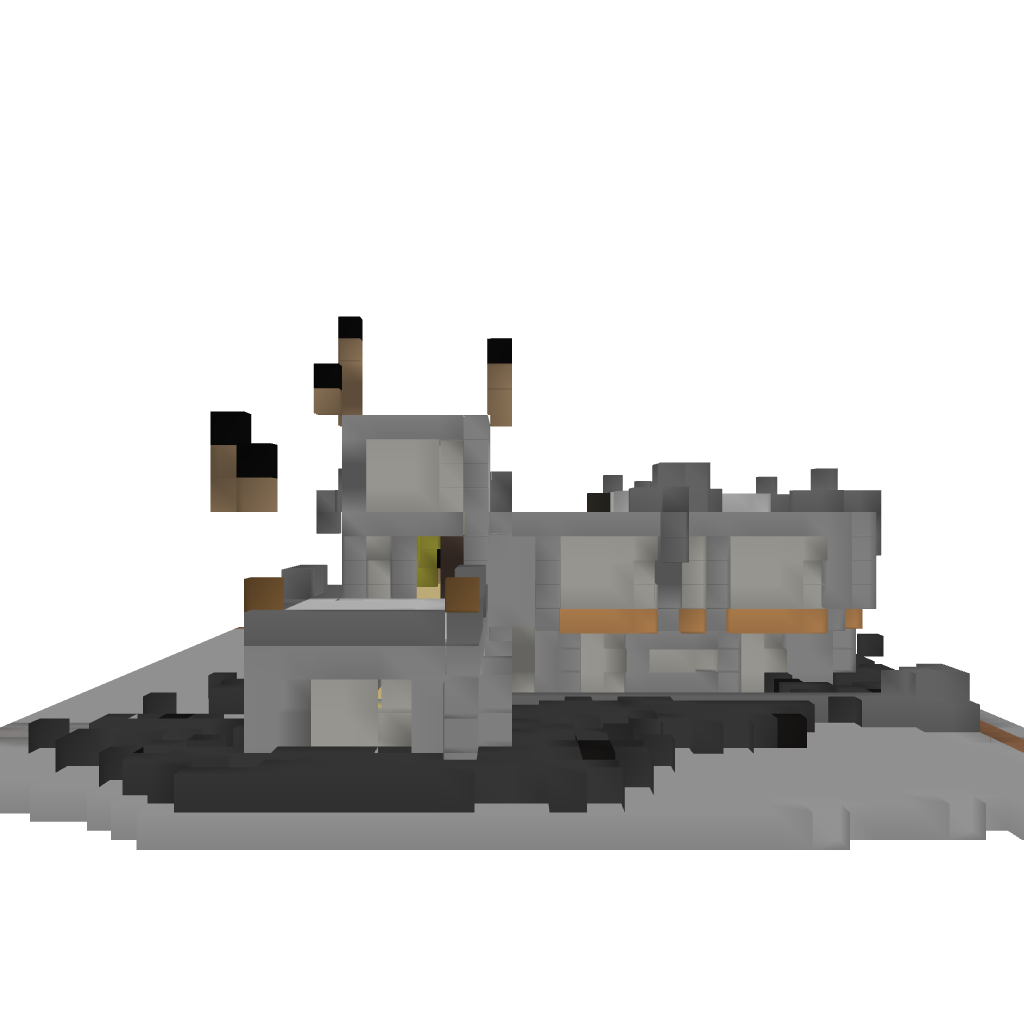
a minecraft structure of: Modern House #3